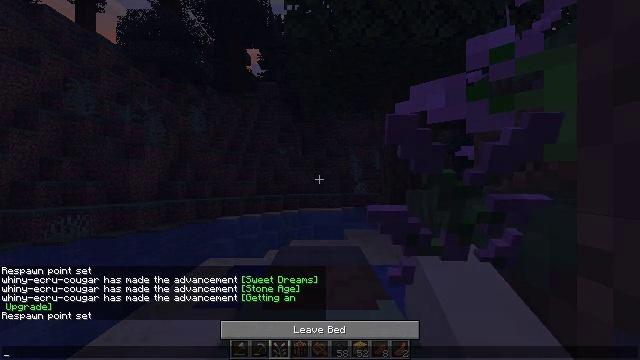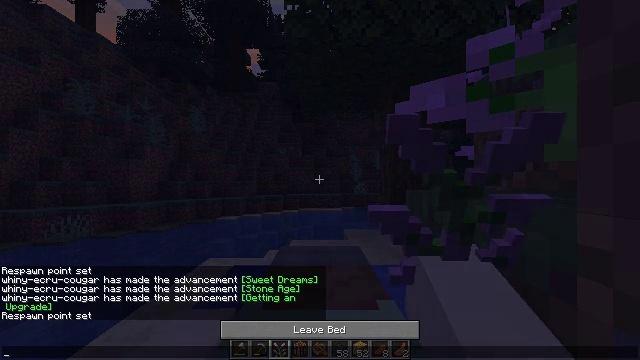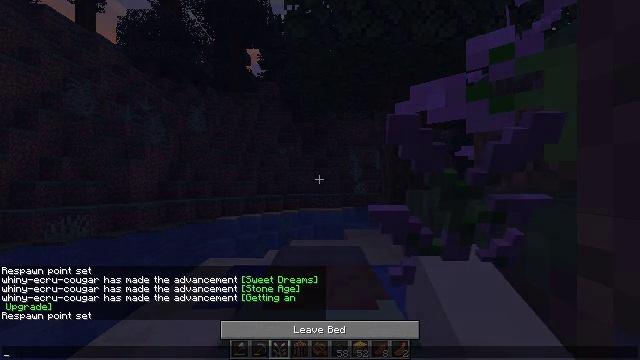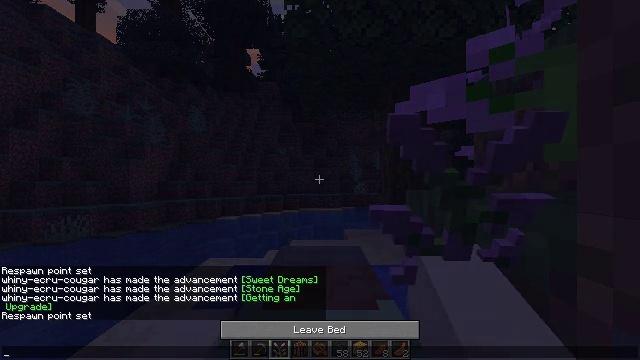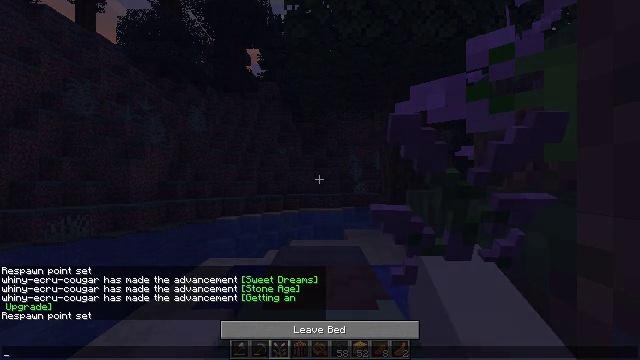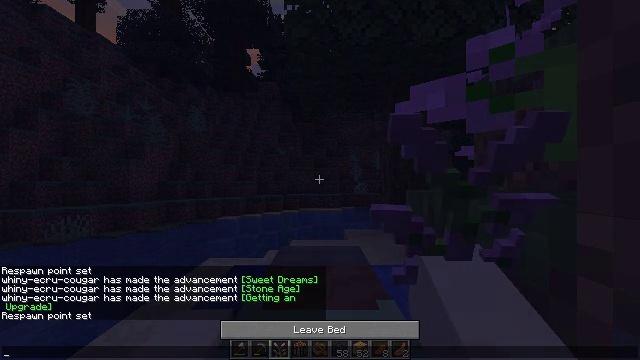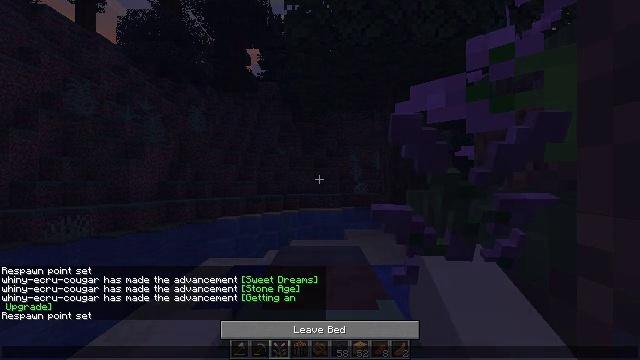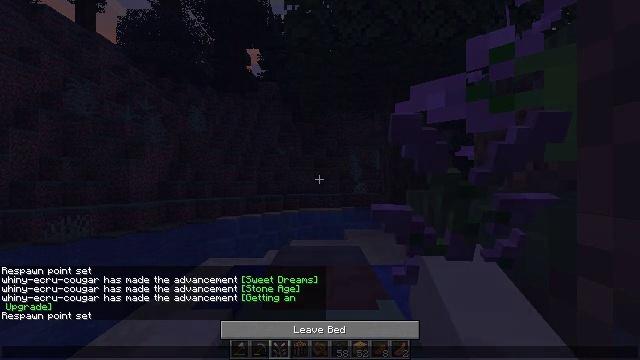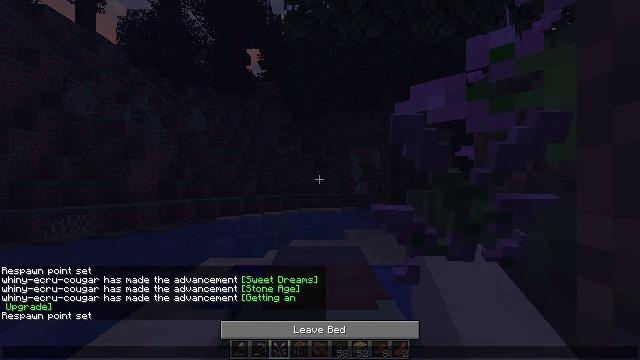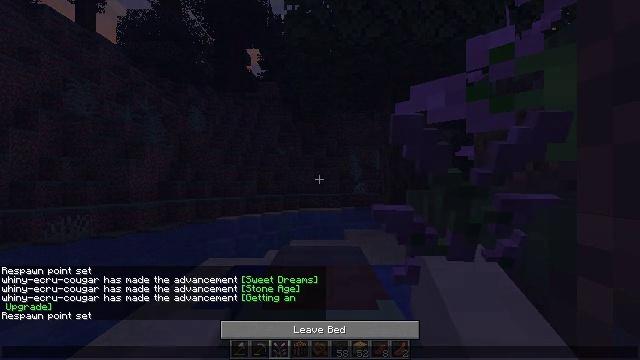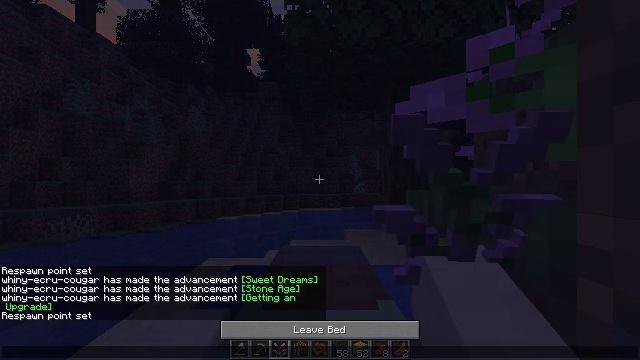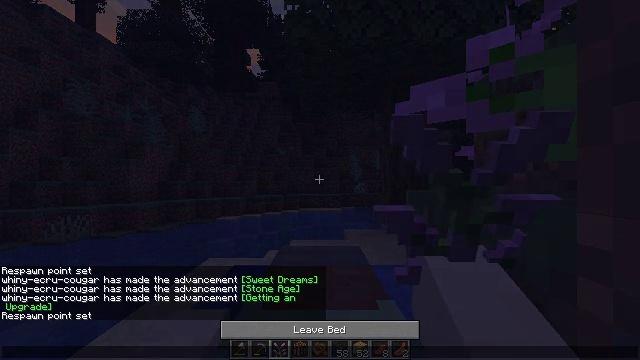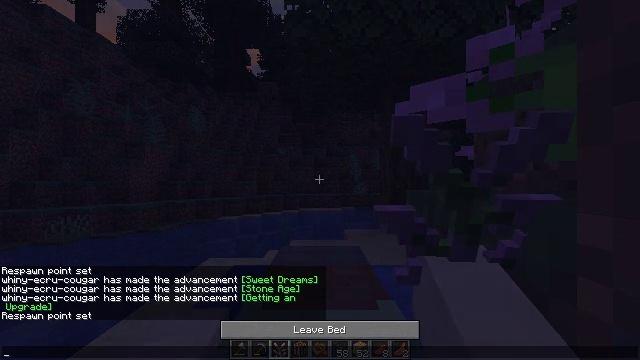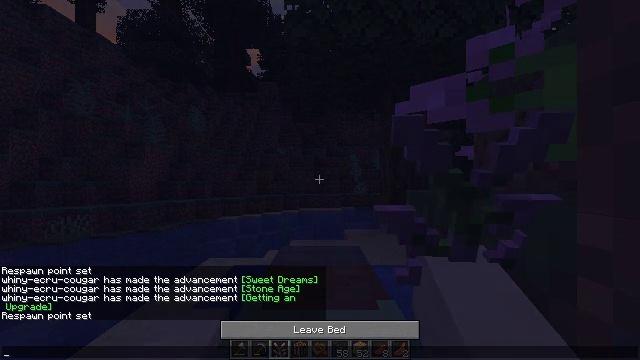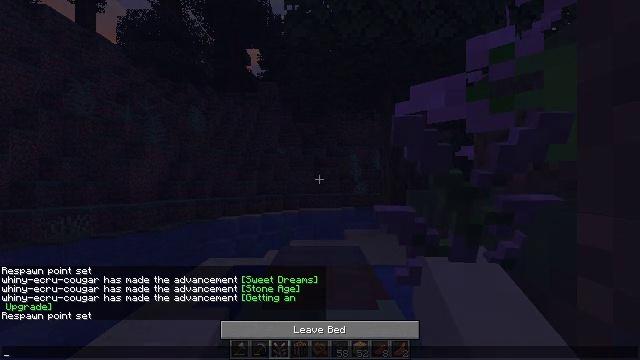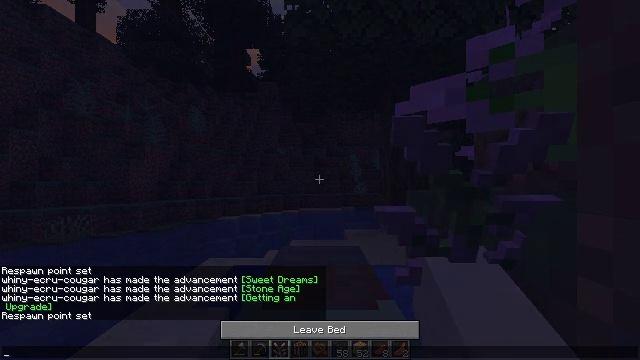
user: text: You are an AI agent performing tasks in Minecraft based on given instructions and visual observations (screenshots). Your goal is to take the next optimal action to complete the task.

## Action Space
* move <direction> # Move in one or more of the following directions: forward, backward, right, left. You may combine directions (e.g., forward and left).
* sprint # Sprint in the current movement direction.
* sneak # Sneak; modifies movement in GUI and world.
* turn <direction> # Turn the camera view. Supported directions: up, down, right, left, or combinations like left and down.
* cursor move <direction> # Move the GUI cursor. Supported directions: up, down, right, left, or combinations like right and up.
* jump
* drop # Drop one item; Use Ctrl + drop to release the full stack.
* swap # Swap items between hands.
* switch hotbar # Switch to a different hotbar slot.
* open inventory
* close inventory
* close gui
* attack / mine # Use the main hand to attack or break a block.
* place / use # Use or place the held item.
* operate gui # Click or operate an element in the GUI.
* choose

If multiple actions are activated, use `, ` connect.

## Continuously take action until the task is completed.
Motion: motion action
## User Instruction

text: Dismantle the blue bed.
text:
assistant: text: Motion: no_op
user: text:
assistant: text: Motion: no_op
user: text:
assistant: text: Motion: no_op
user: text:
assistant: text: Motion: no_op
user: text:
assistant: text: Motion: no_op
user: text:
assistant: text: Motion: no_op
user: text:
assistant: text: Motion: cursor move left
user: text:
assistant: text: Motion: cursor move left and up
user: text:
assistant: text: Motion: no_op
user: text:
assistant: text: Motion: no_op
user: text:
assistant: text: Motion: no_op
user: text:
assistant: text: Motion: no_op
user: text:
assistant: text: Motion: no_op
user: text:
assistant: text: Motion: no_op
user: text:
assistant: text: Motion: no_op
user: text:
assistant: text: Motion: no_op
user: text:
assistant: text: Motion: no_op
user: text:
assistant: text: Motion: no_op
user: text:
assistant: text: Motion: no_op
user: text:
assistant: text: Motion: no_op
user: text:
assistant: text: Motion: no_op
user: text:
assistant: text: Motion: no_op
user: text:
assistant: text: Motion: no_op
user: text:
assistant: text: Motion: no_op
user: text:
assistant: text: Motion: no_op
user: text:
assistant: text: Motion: no_op
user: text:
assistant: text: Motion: no_op
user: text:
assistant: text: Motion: no_op
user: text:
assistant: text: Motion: no_op
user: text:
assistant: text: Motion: no_op